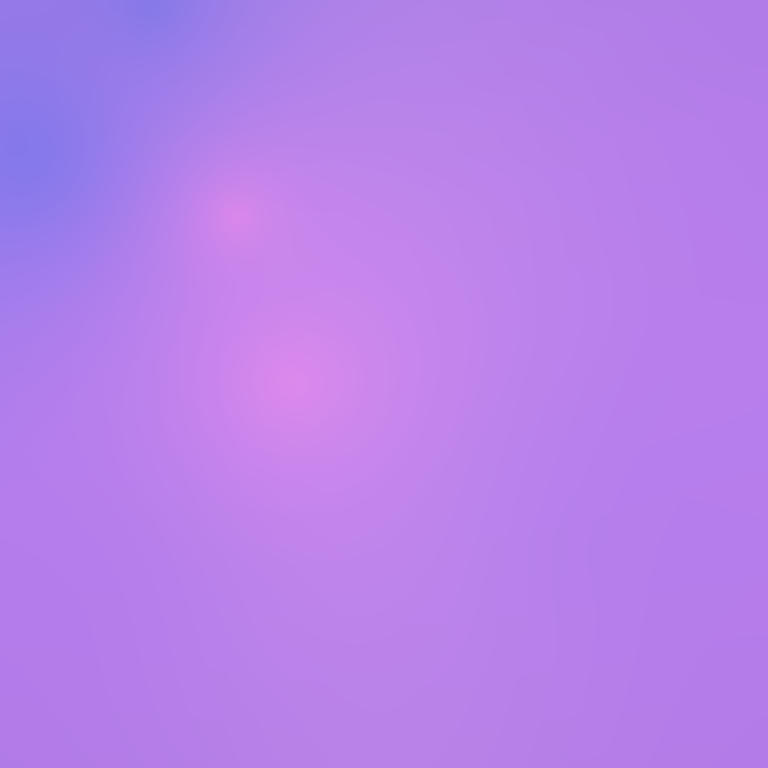
Abstract light effect, smooth gradient from soft lavender to gentle pink, serene atmosphere, diffuse glow, no room, no furniture, no objects.